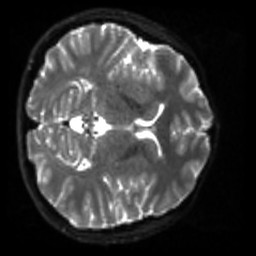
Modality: sbref
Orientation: axial
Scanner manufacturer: siemens
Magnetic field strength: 3 T
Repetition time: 4 s
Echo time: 0.0594 s